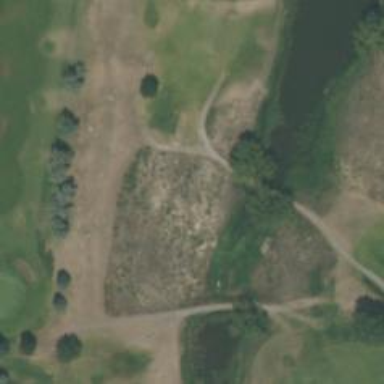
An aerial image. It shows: Service road that includes bridge over golf cart path.